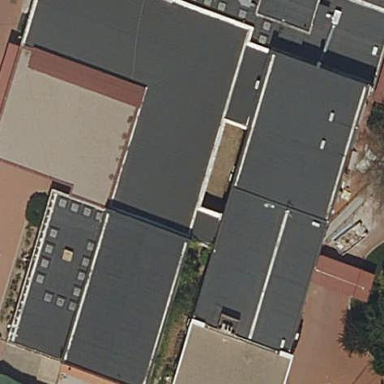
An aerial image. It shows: School building.